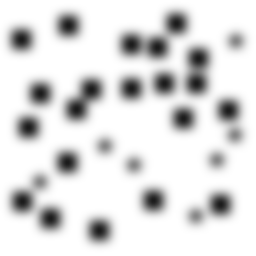
Squares: 21
Triangles: 0
Stars: 7
Total shapes: 28